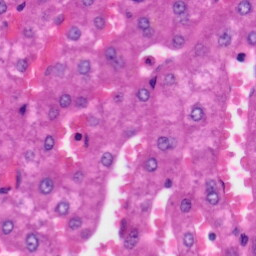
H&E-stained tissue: Liver